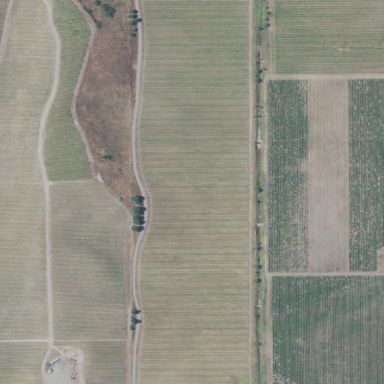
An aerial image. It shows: Vineyard with grape crops.